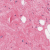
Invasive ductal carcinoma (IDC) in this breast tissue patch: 0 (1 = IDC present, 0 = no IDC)